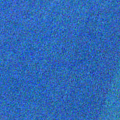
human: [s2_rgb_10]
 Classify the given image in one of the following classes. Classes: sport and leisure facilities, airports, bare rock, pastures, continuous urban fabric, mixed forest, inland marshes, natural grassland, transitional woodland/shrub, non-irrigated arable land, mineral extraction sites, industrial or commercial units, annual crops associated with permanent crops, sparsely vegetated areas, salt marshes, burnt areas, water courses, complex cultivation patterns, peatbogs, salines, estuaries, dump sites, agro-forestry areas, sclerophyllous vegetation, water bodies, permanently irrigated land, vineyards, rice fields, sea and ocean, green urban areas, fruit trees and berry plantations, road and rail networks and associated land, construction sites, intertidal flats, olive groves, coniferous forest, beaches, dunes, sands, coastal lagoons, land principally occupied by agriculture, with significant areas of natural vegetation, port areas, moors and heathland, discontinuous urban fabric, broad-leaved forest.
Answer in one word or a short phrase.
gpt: sea and ocean